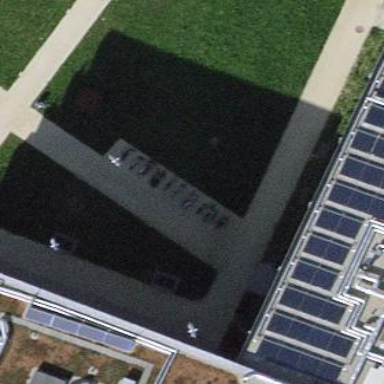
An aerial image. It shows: Bicycle parking area.